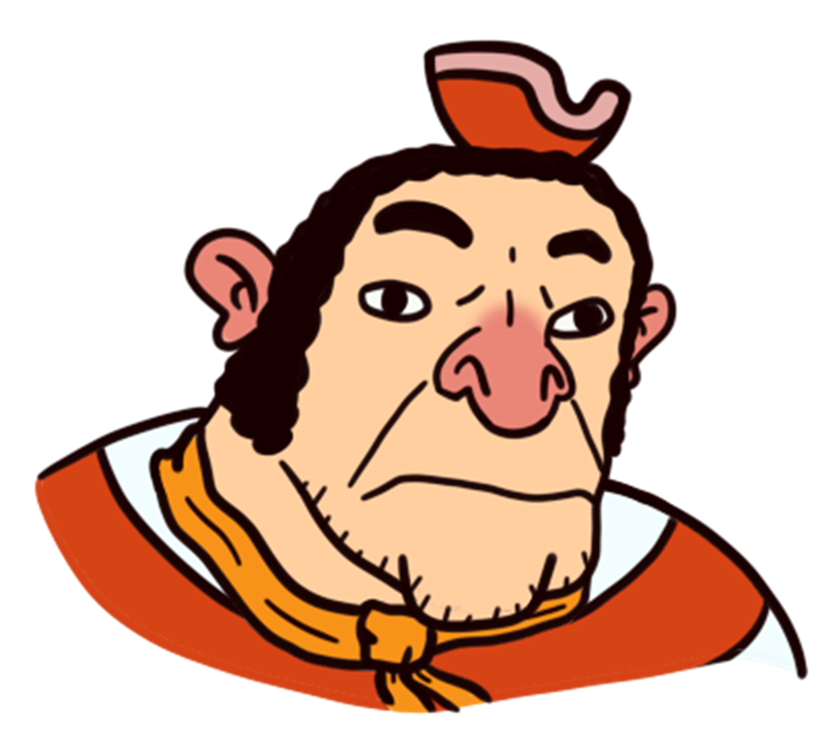
Label: 5_Craig